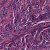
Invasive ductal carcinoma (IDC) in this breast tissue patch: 1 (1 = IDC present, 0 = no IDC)